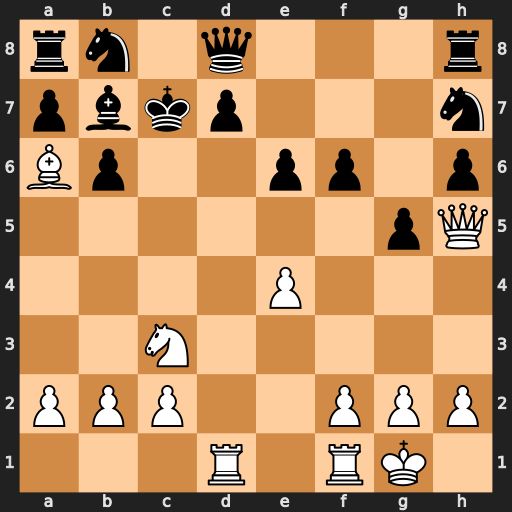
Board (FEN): rn1q3r/pbkp3n/Bp2pp1p/6pQ/4P3/2N5/PPP2PPP/3R1RK1
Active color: w
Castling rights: -
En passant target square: -
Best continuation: Nb5+ Kc8 Nd6+